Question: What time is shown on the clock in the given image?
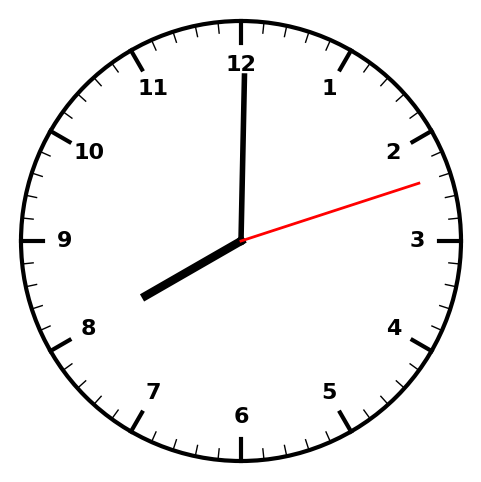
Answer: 08:00:12